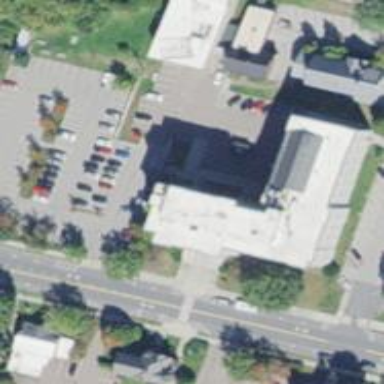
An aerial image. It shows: Government office.